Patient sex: M
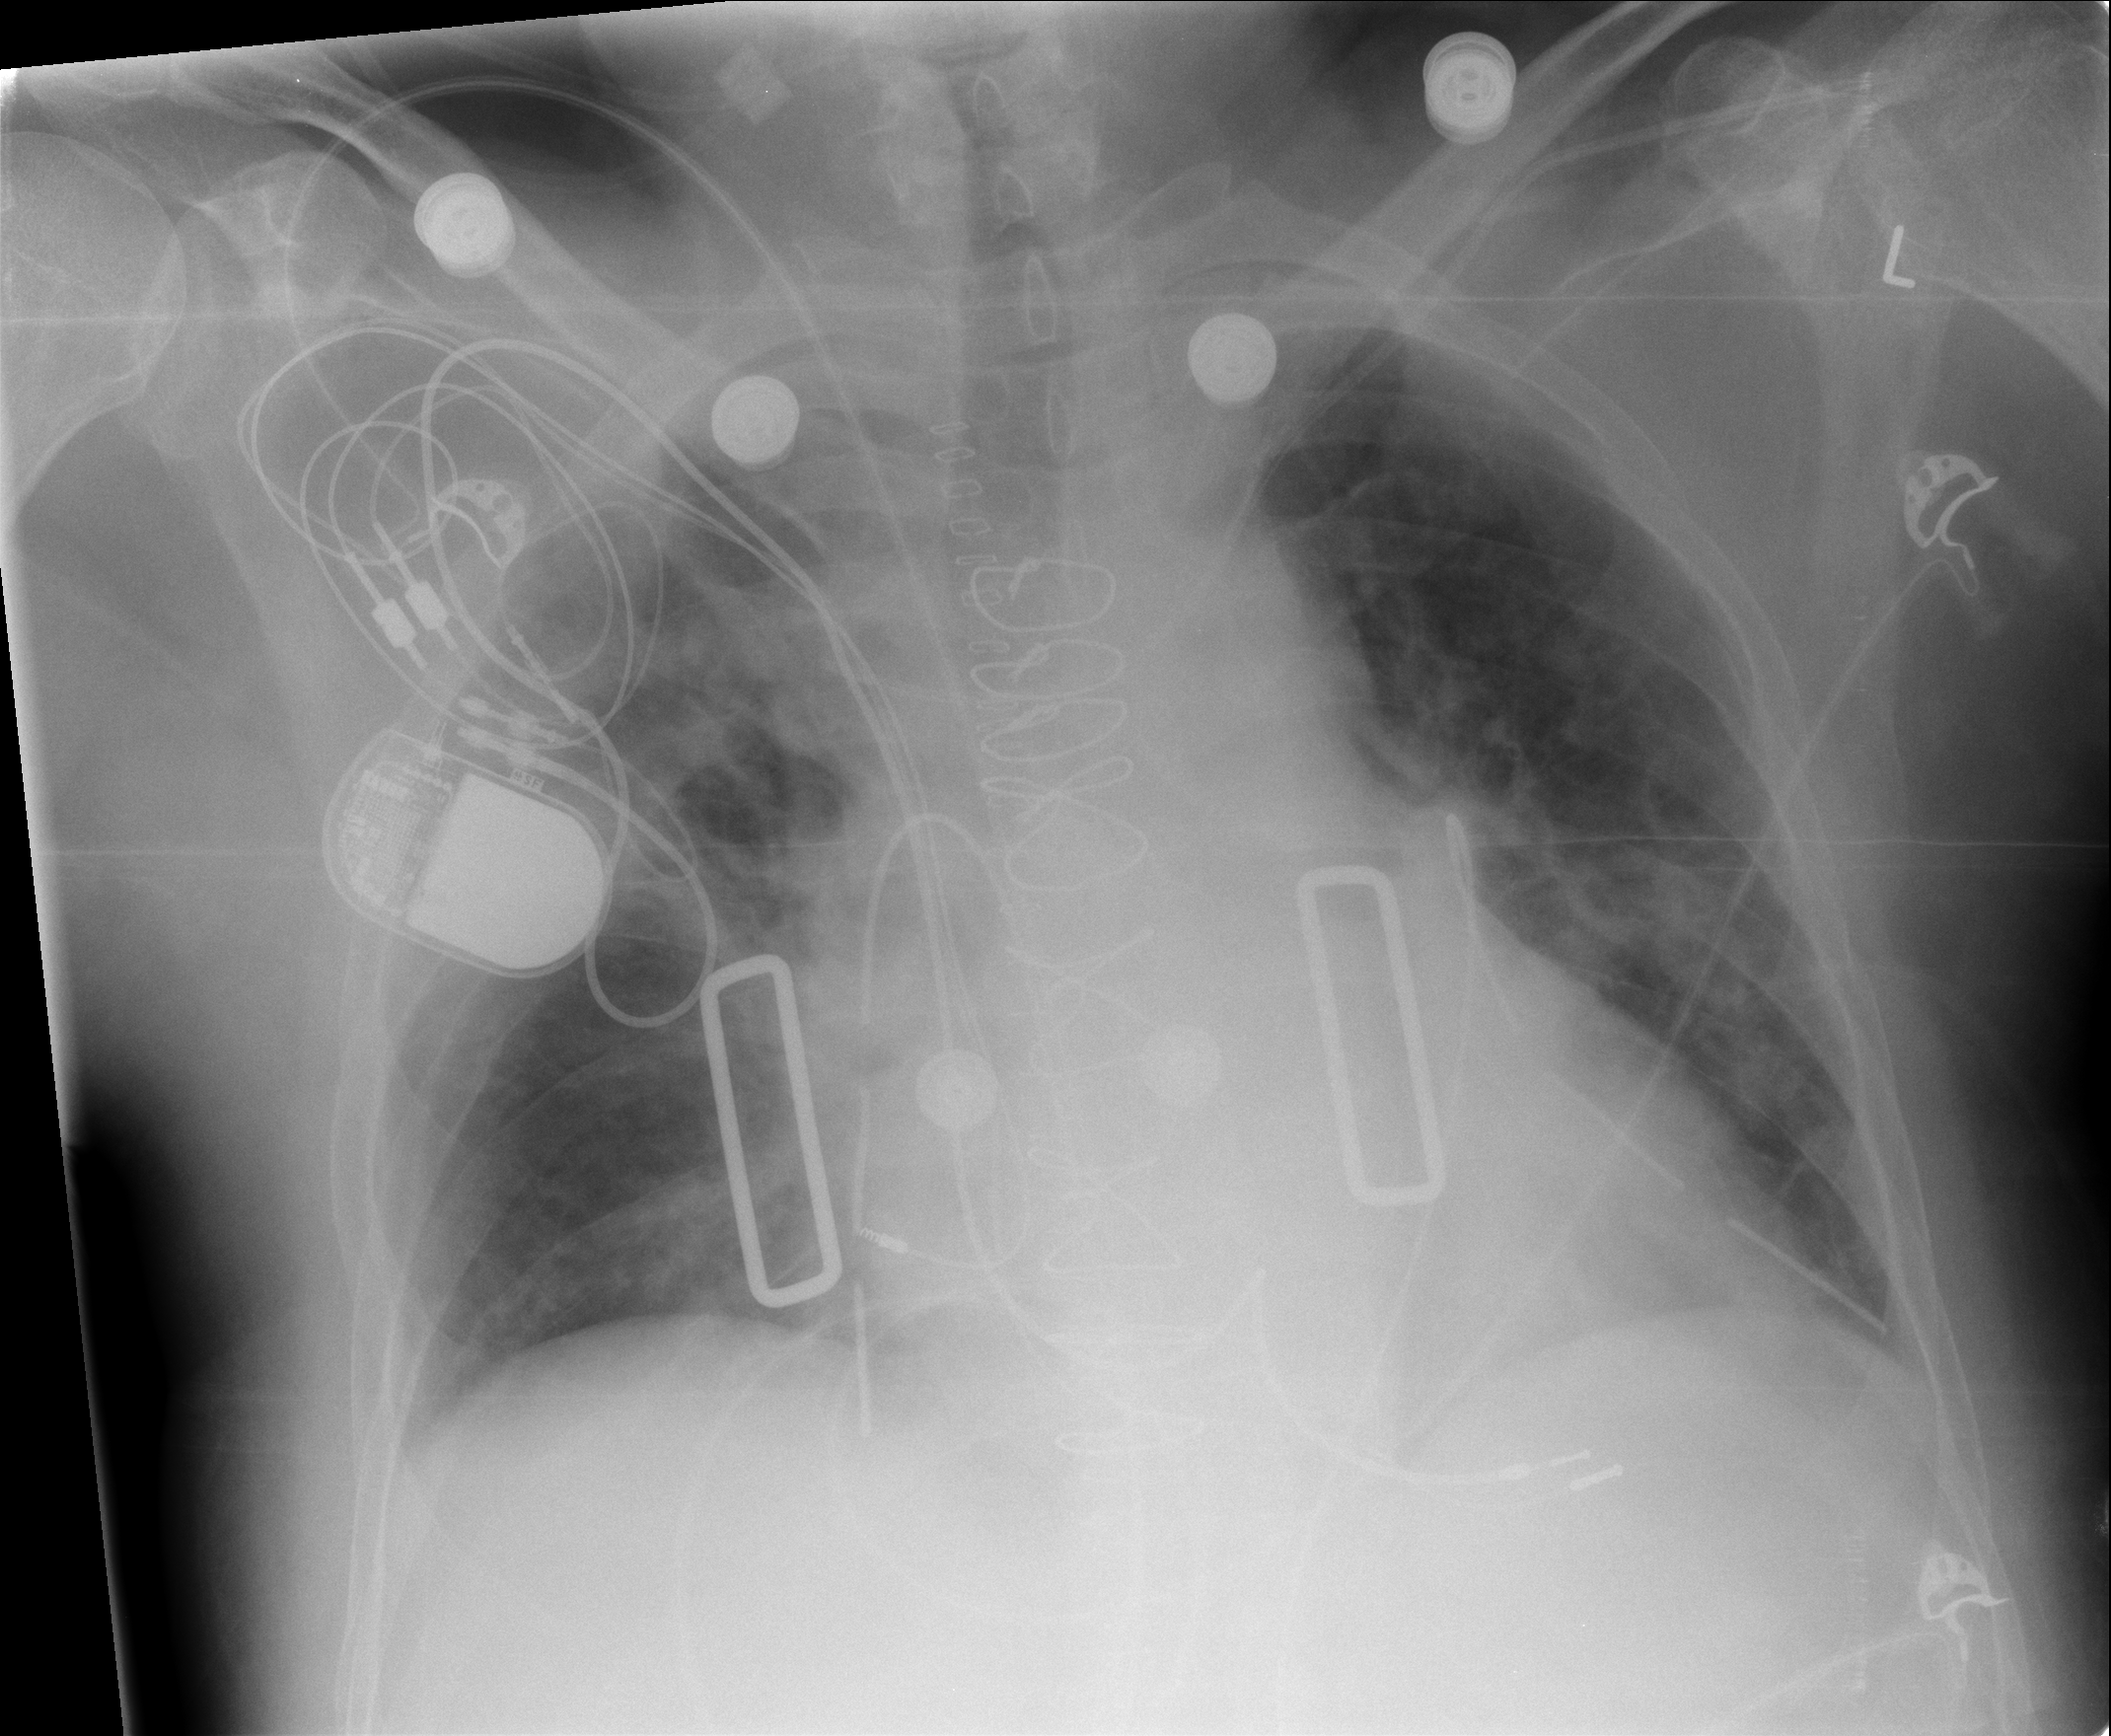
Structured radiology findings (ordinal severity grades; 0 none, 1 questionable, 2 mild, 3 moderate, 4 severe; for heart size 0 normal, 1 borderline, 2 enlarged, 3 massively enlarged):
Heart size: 2
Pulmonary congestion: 1
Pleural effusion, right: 0
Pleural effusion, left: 0
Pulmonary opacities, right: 2
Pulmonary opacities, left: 1
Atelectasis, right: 0
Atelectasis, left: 1